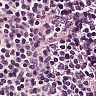
Metastatic tissue present: no